Question: I want to loop from current date to xxx date in columns
I'm thinking about using this function:
'''
from datetime import timedelta, date
def daterange(start_date, end_date):
start_date = datetime.date.today()
end_date = start_date + datetime.timedelta(days=5)
for n in range(int((end_date - start_date).days)):
yield start_date + timedelta(n)
for single_date in daterange(start_date, end_date):
print single_date.strftime("%Y/%m/%d")
'''
But I don't know how to pass it to context in views.py
I want something like this, but in days:

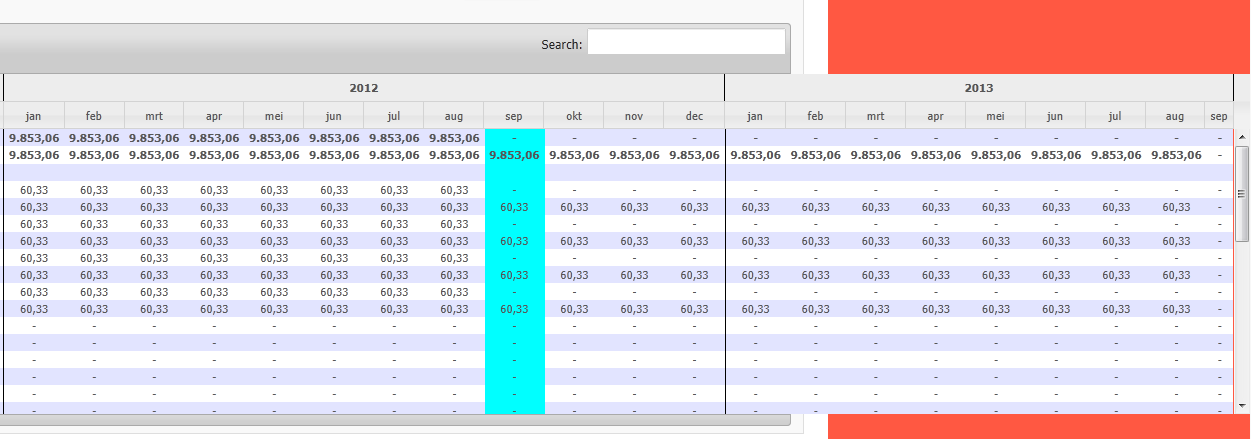
Answer: You can solve it using custom template tag:
Firstly create the file structure. Go into the app directory where the tag is needed, and add these files:
> templatetagstemplatetags/.pytemplatetags/custom_tags.py
The templatetags/custom_tags.py file:
'''
from django import template
register = template.Library()
@register.daterange
def daterange(start_date, end_date):
start_date = datetime.date.today()
end_date = start_date + datetime.timedelta(days=5)
for n in range(int((end_date - start_date).days)):
yield start_date + timedelta(n)
'''
The template part:
'''
{% load custom_tags%}
{%for date_out in start_date|daterange:timedelta %}
<!-- do something here with date_out -->
{% endfor %}
'''